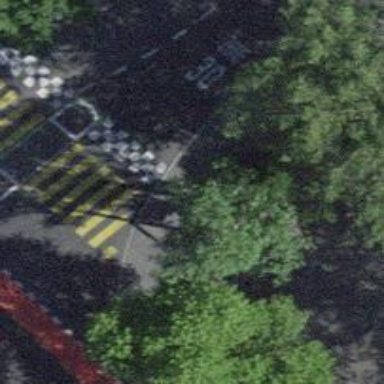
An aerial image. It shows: Kerb barrier.